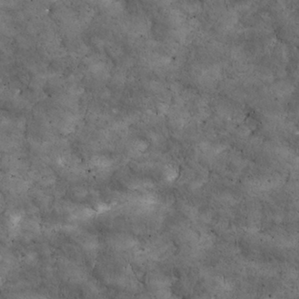
Label: non_frost